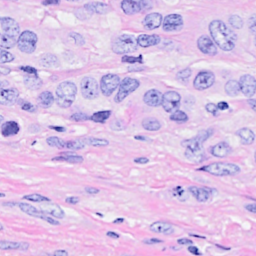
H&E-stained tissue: Breast